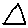
Label: triangle